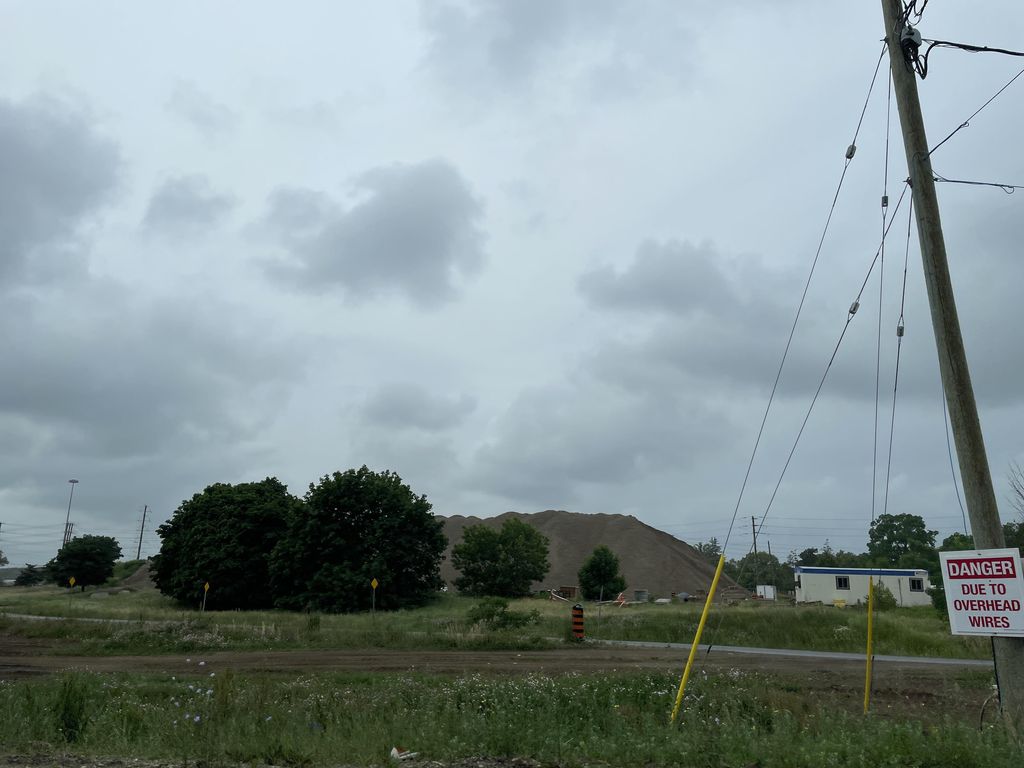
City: kitchener-waterloo